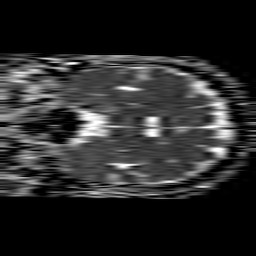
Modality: ADC
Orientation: coronal
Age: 55
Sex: male
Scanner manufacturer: philips
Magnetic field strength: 1.5 T
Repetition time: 4.6 s
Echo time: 0.09059 s